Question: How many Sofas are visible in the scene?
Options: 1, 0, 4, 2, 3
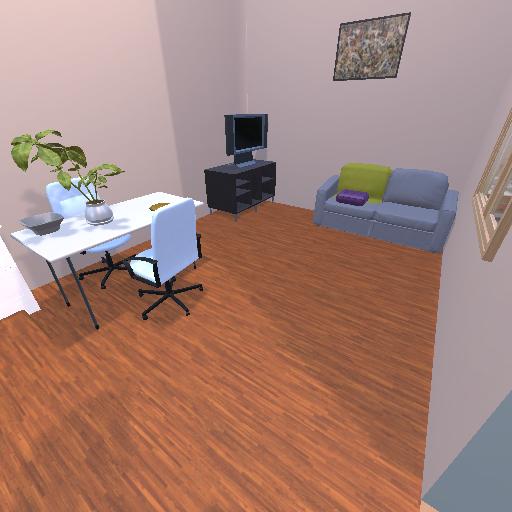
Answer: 1